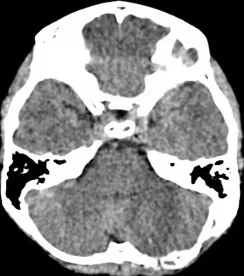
Radiological evaluation of YST post operation. And two weeks after operation (B). The size of the residual tumor significantly decreased. Patchy hyperdense shadow was seen in the left cerebellar hemisphere, surrounded by patchy low-density edema. No obvious abnormalities were found in the ventricle or cisterns. Displacement of middle structure was not found.
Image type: radiology (ct)